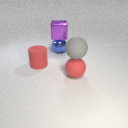
large purple metal cube behind large gray rubber sphere